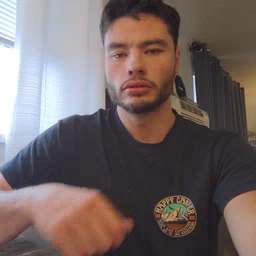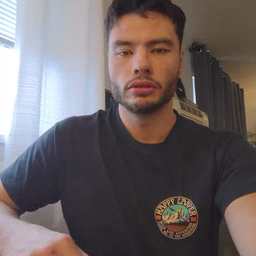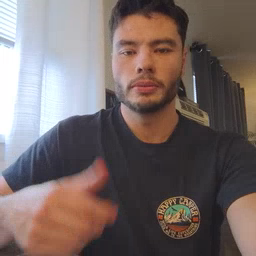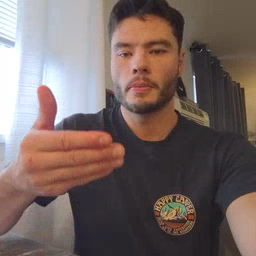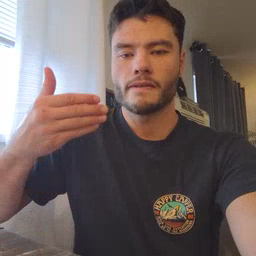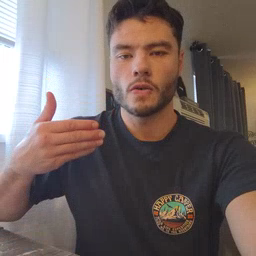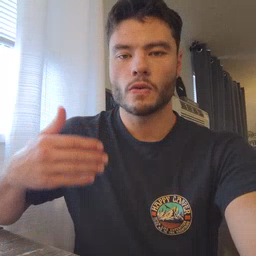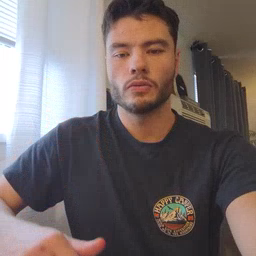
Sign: before